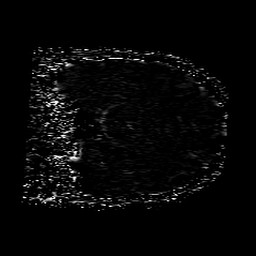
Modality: SWI
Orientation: coronal
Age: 72
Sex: female
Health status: ill
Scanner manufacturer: philips
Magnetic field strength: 3 T
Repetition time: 0.031 s